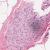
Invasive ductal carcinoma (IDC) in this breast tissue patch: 0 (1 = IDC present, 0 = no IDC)